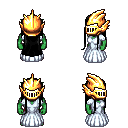
a pixel art fantasy rpg character, male body template, orc, green skin, underdress, red pants, black extra-long hairstyle, gold helm, four views (front, back, left, right), 2x2 character sprite sheet, small pixel art, hard edges, no anti-aliasing